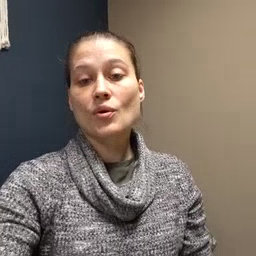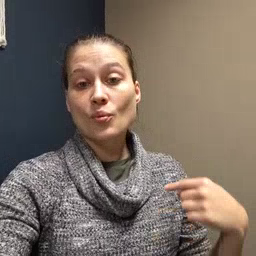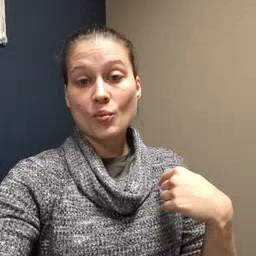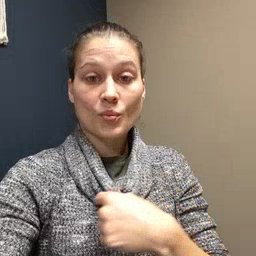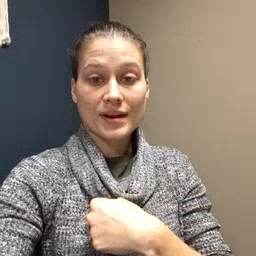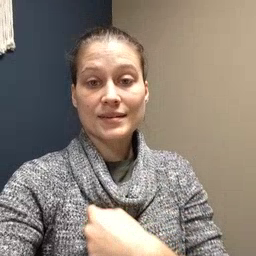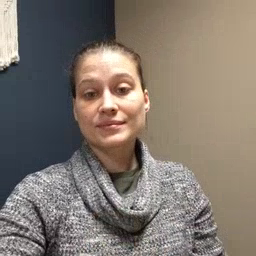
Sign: weus